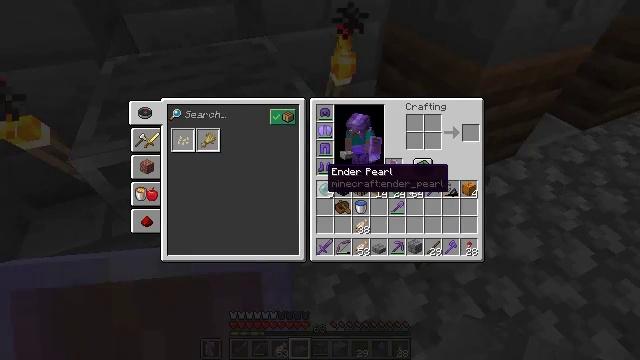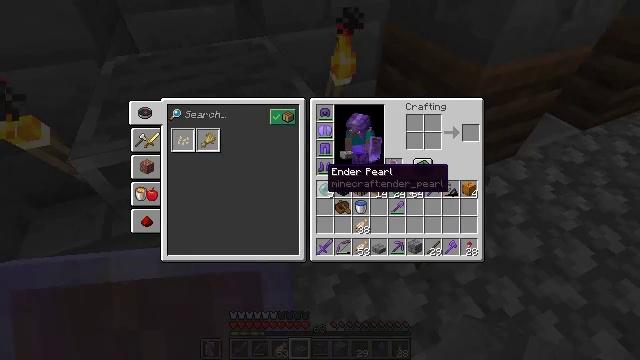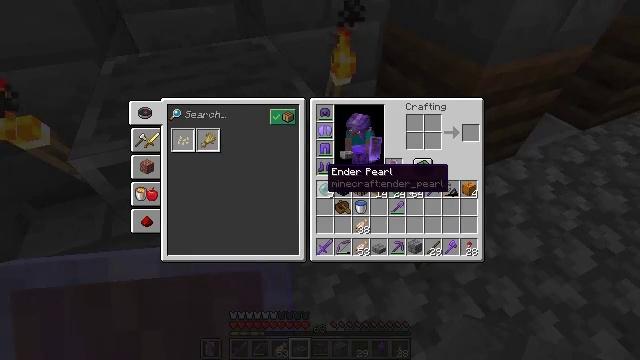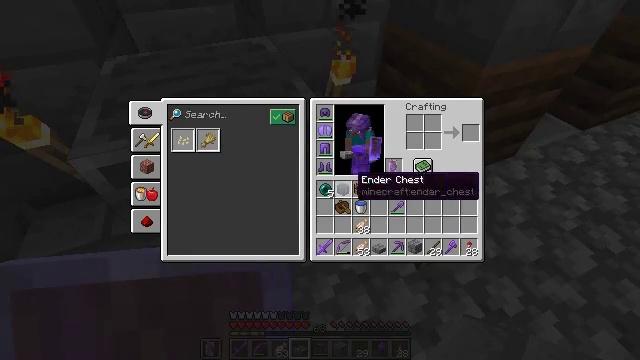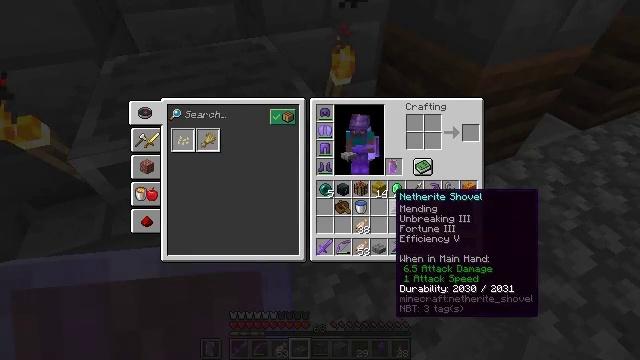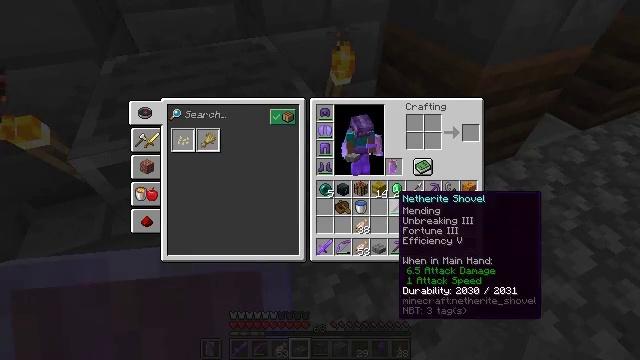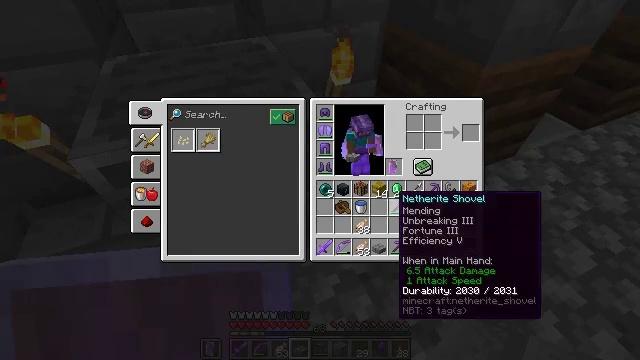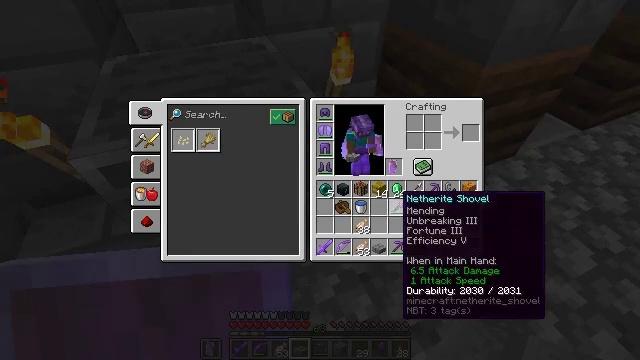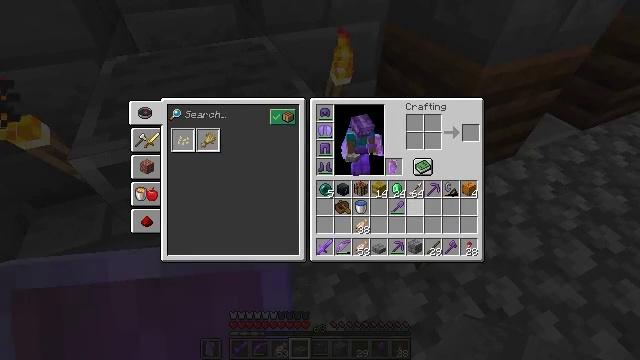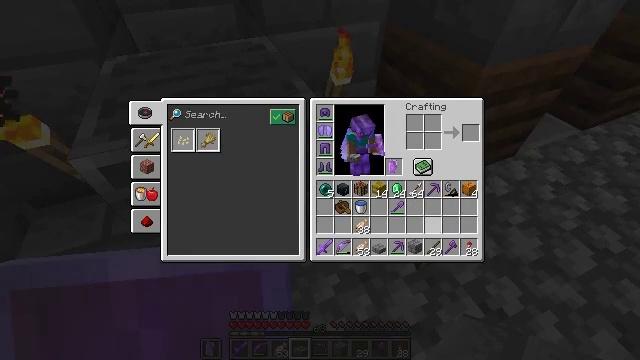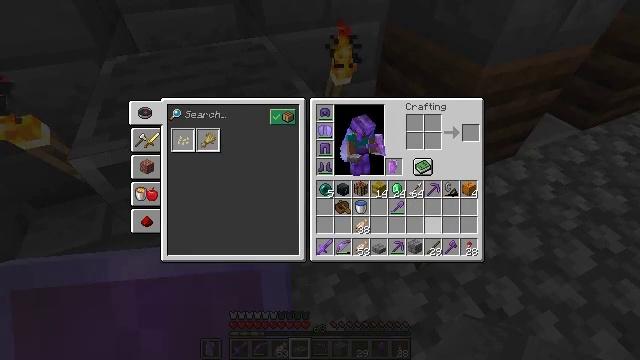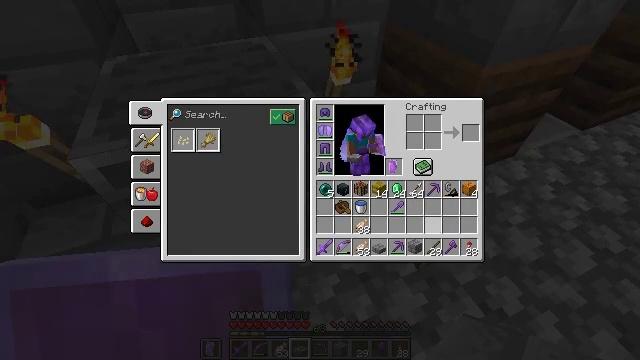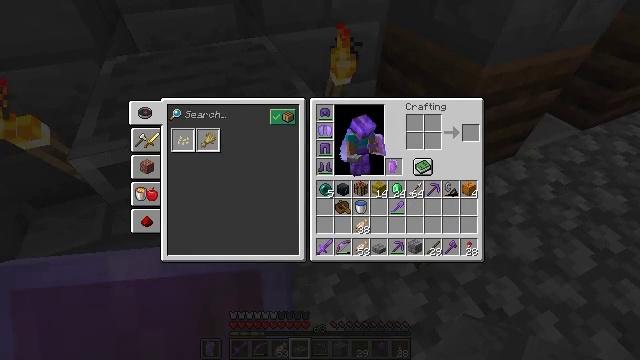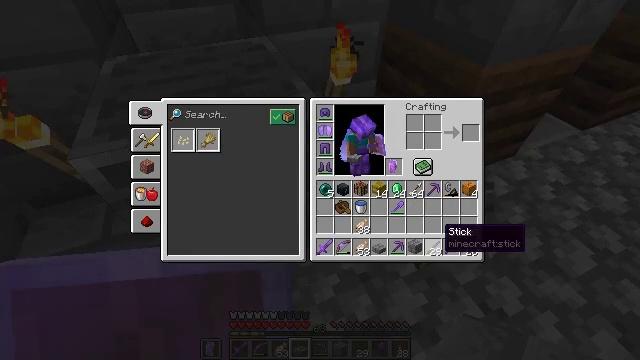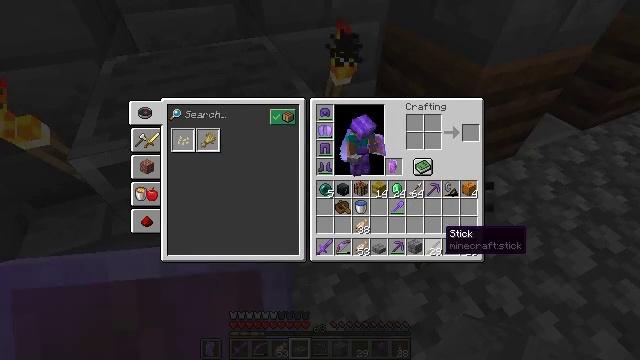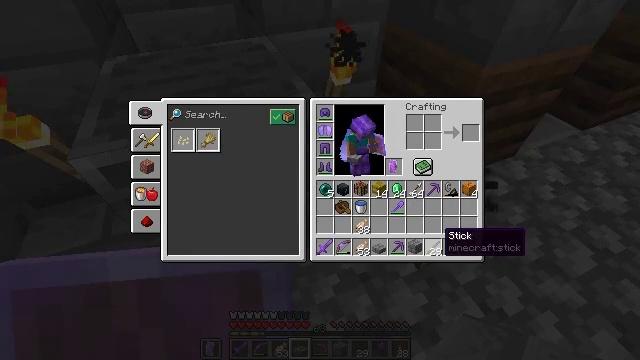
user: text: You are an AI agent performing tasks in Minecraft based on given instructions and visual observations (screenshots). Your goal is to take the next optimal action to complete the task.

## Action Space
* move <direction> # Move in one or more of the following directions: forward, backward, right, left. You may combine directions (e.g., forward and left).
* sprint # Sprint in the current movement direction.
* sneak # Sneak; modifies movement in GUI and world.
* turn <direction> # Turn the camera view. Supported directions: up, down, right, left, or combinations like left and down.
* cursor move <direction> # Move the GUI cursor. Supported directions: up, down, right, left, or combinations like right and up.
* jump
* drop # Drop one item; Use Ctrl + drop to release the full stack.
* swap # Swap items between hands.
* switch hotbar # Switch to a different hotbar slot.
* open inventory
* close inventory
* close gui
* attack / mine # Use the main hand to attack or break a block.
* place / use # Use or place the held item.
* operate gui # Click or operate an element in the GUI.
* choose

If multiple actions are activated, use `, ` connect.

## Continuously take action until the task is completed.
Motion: motion action
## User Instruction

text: Recycle the blast furnace by breaking it.
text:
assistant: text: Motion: no_op
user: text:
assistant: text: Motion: no_op
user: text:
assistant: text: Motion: turn right and down
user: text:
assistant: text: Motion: turn right and down
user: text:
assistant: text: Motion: no_op
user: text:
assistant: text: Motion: no_op
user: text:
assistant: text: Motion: no_op
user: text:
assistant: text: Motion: turn right
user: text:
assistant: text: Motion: turn right and down
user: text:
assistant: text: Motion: no_op
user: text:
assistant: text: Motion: turn right and down
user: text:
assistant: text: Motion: no_op
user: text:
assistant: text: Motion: no_op
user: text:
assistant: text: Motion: no_op
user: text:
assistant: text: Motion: sneak
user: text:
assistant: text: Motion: sneak
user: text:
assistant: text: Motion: sneak
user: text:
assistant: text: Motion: sneak
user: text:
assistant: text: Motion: sneak
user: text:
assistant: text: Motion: sneak
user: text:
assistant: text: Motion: sneak
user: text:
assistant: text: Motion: sneak
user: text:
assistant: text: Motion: sneak, attack / mine
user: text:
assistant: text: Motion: sneak, attack / mine
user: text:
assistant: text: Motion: sneak, attack / mine
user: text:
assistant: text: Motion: sneak
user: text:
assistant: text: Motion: sneak
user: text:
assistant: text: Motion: no_op
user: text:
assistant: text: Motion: no_op
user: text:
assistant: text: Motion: no_op